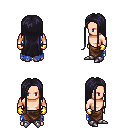
a pixel art fantasy rpg character, male body template, human, light skin, blue tattered cape, robe skirt, raven extra-long hairstyle, gold gloves, metal boots, four views (front, back, left, right), 2x2 character sprite sheet, small pixel art, hard edges, no anti-aliasing